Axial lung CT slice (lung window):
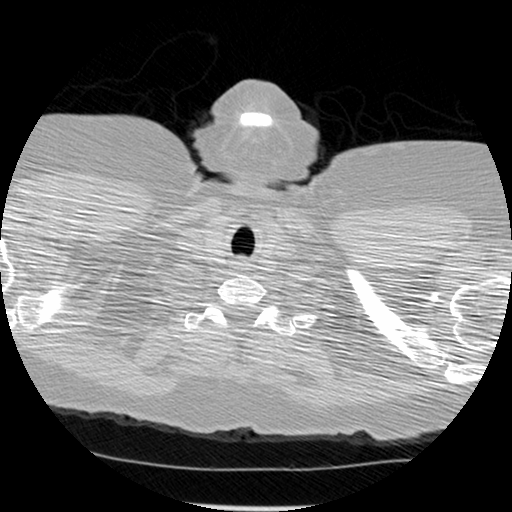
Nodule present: no